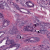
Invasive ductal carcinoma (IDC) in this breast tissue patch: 1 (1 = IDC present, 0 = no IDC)